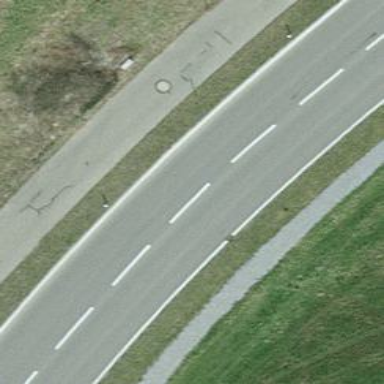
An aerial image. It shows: Primary highway with separate asphalt sidewalk.